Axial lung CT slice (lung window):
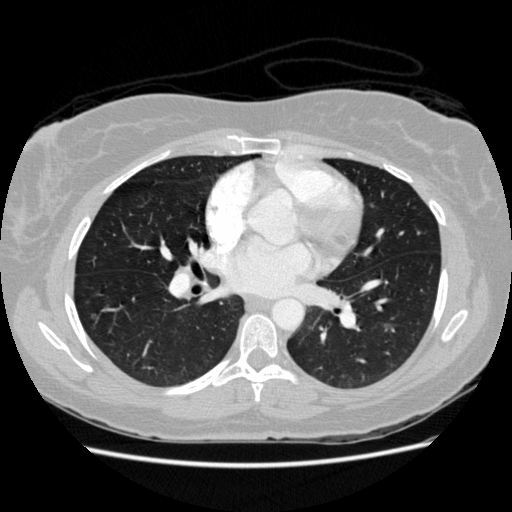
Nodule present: no